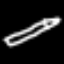
Label: pencil